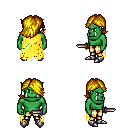
a pixel art fantasy rpg character, male body template, orc, green skin, yellow tattered cape, gold greaves, blonde swoop hairstyle, metal boots, dagger, four views (front, back, left, right), 2x2 character sprite sheet, small pixel art, hard edges, no anti-aliasing